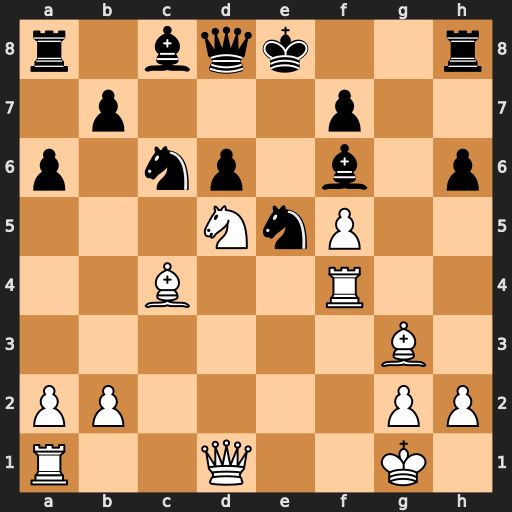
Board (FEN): r1bqk2r/1p3p2/p1np1b1p/3NnP2/2B2R2/6B1/PP4PP/R2Q2K1
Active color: w
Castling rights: kq
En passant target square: -
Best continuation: Nxf6+ Qxf6 Bh4 Qg7 Qxd6